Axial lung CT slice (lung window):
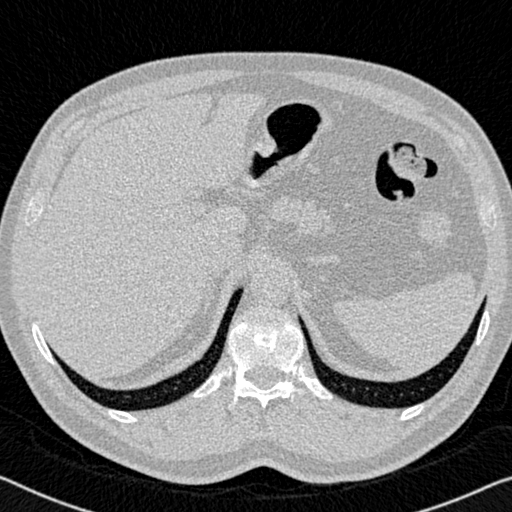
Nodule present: no